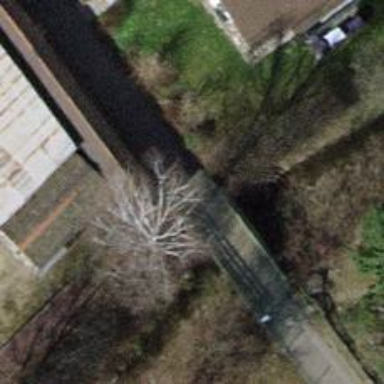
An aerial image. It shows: Footway on bridge.